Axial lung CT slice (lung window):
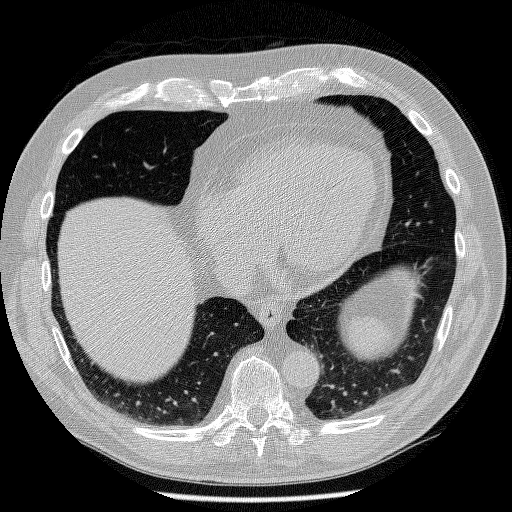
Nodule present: no